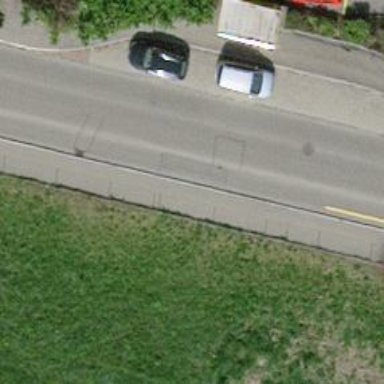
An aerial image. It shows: Public transport stop position.